Question:
When i trying to retrieving images from DropBox that time my device displays this type of message(in Toast form). What is the issue? if you have any idea related to it, than please Share with me. thanks
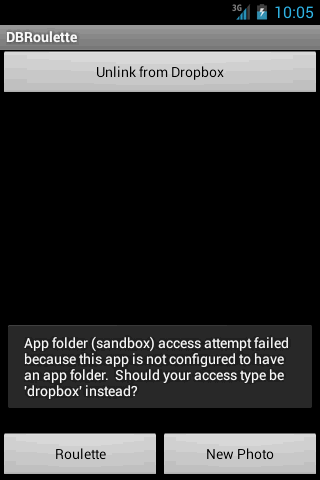
Answer: Set the 'access type' of your Dropbox app to instead of . You have the this option when you register the app.
You may check your current access type at <URL> page.